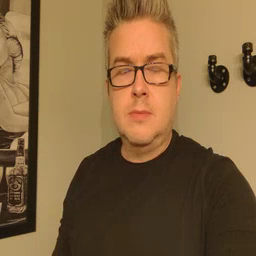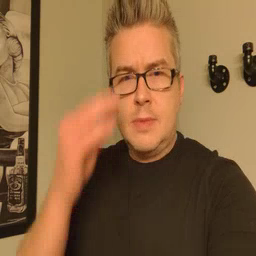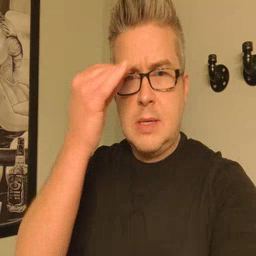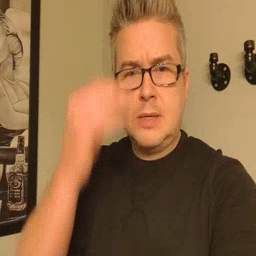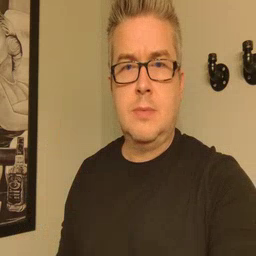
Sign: think